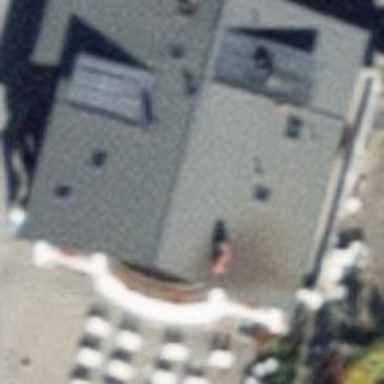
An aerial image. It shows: Hotel building.